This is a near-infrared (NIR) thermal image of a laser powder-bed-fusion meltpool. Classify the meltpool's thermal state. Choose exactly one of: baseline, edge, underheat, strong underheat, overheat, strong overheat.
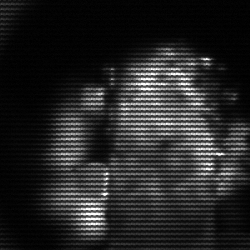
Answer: strong underheat